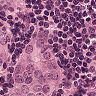
Metastatic tissue present: yes